Aerial crown-view tile of a tropical tree (Barro Colorado Island, Panama), acquired 20240918:
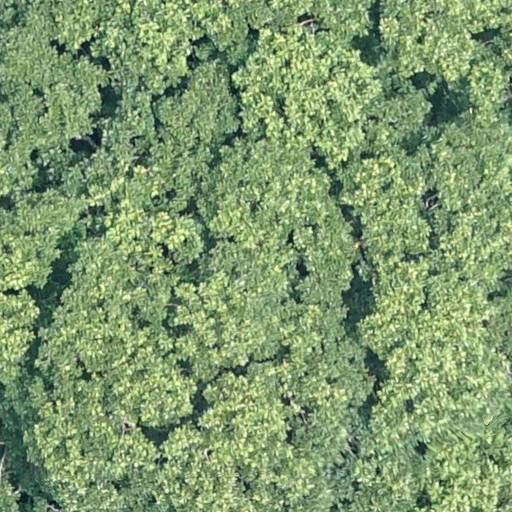
Species: Dipteryx oleifera
GBIF accepted scientific name: Dipteryx oleifera
Crown area: 915.497 m²